Question: I am using SQL Server 2008 and am relatively new to SQL.
I have a table that contains a column with datatype 'xml'. The XML in this column contains restaurant information for customer receipts:
'''
<order>
<Check>
<CheckHeader>
<CheckNumber>279084</CheckNumber>
<ServerNumber>186</ServerNumber>
<ServerName>ServerName</ServerName>
<CheckTotal>8.95</CheckTotal>
</CheckHeader>
</Check>
'''
After doing some research on here I learned how to parse out the information I care about, i.e. the '<CheckTotal>':
'''
SELECT
order_xml.value('(/order//CheckTotal/node())[1]', 'nvarchar(max)') as CheckTotal
FROM
CheckTable
'''
Where I am no struggling is how do I add in this parsed 'CheckTotal' value into a new column within this 'CheckTable' table (of course ensuring that the 'CheckTotal' matches up with the appropriate row).
My 'CheckTable' table looks like this:

What have I already done?
Well I altered my table to add in a new column and I attempted to create a '@temptTb' where I added in the parsed 'CheckTable' value AND the parsed 'CheckNumber' value. I parsed the 'CheckNumber' value as well in an attempt to ensure that when I would join these two tables in an attempt to update the new column I would match up the correct 'CheckTotal' based on the 'CheckNumber'... of course it turns out that for my dataset 'CheckNumber''s are recycled and thus reused.
So now, and I sure do hope such a solution exists, I can immediately add my parsed xml 'CheckTotal' value directly into a new column in my 'CheckTable' table.
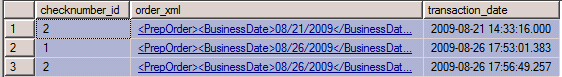
Answer: If your XML only ever contains order with '<Check>' inside - you could try something like this:
'''
UPDATE dbo.CheckTable
SET CheckTotal = CheckXml.value('(/order[1]/Check[1]/CheckHeader[1]/CheckTotal[1])', 'decimal(18,2)')
'''
It gets a bit trickier if your XML contains multiple elements at any level of the element hierarchy....